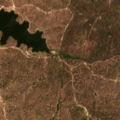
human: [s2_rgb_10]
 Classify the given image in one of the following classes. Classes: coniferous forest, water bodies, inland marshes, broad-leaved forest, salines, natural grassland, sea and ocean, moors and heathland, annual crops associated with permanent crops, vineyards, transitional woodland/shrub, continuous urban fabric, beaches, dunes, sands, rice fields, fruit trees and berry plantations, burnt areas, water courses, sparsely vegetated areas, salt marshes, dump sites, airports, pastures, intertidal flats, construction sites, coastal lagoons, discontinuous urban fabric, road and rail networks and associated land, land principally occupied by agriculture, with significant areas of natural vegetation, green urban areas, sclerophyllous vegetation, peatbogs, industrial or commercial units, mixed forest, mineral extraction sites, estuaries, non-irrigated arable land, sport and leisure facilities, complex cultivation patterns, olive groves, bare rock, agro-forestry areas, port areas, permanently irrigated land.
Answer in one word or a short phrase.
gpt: agro-forestry areas, water bodies